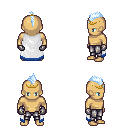
a pixel art fantasy rpg character, male body template, human, tanned skin, white trimmed cape, metal pants, white cyan mohawk hairstyle, gold tiara, metal gloves, four views (front, back, left, right), 2x2 character sprite sheet, small pixel art, hard edges, no anti-aliasing